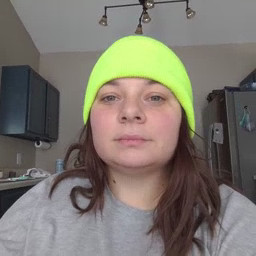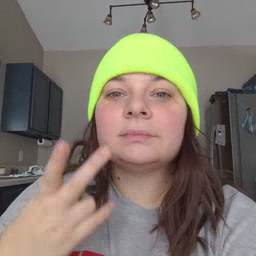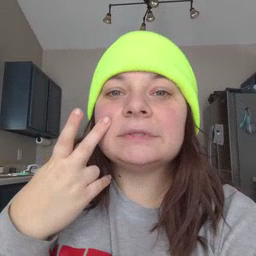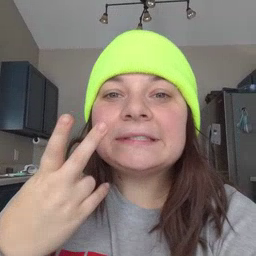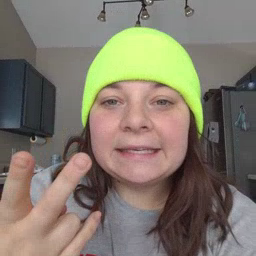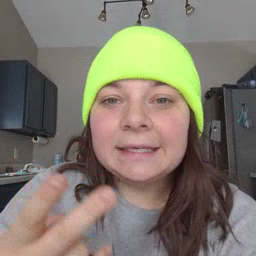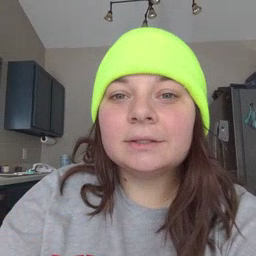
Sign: see